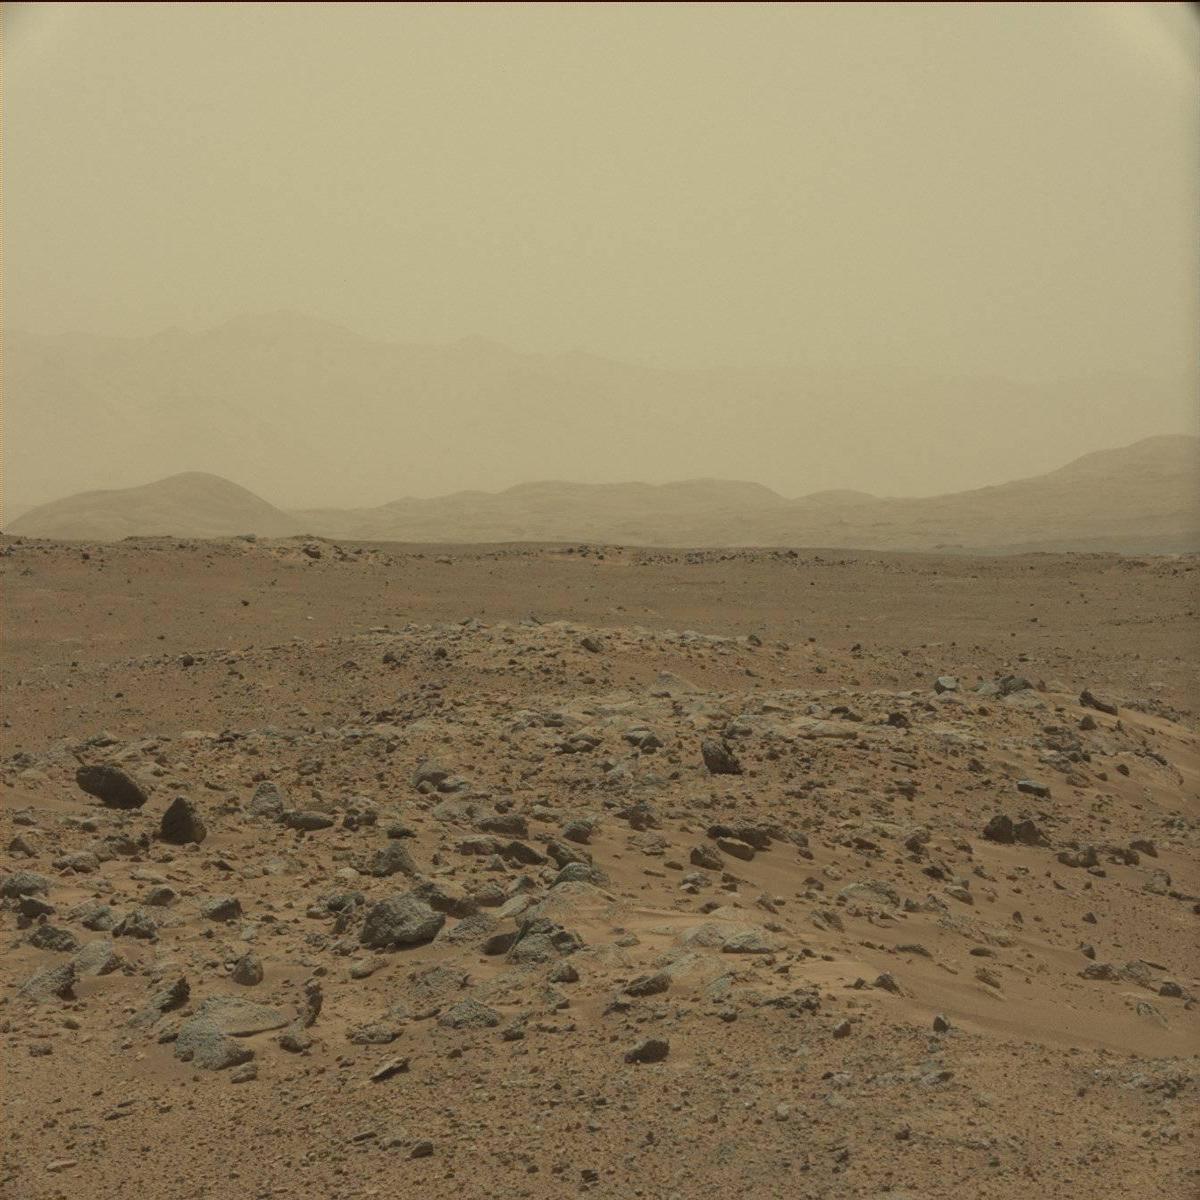
Terrain classes present: Bedrock, Ridge, Rock, Sand / Soil, Sky